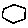
Label: hexagon